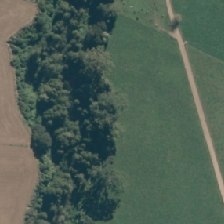
Land cover: deciduous_hardwood